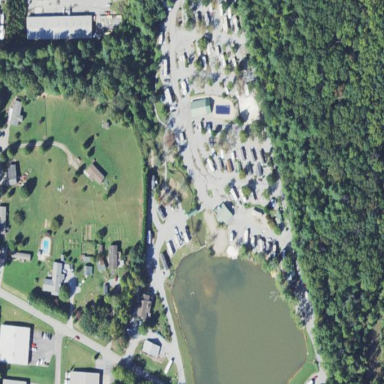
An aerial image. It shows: Campsite for tourism with static caravans available for accommodation.